Aerial crown-view tile of a tropical tree (Barro Colorado Island, Panama), acquired 20240716:
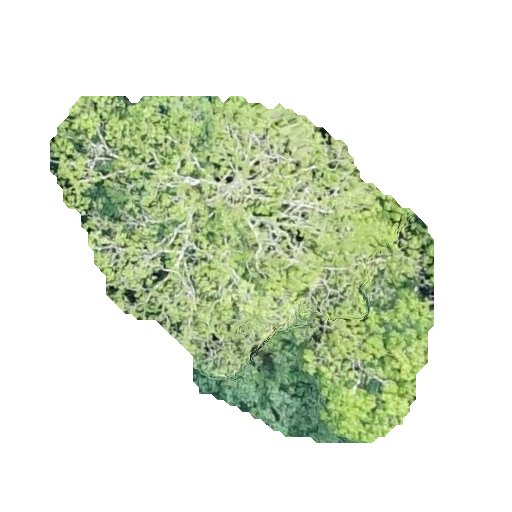
Species: Tabebuia rosea
GBIF accepted scientific name: Tabebuia rosea
Crown area: 143.4 m²